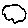
Label: cloud